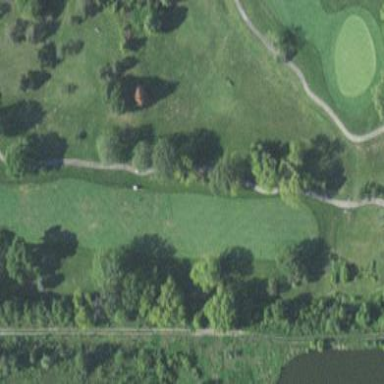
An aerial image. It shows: Golf rough area.